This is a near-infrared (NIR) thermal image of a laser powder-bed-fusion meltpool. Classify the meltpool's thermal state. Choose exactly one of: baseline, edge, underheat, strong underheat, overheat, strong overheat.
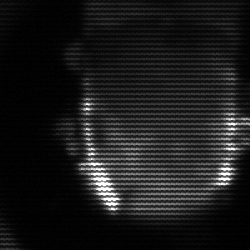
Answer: baseline